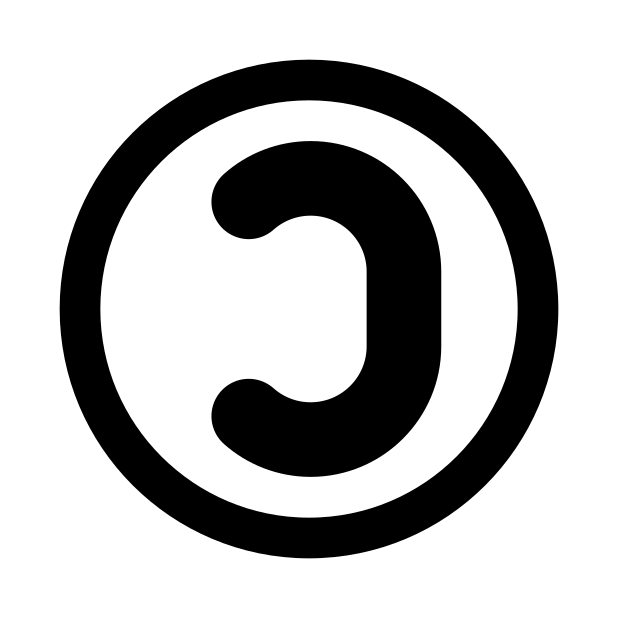
copyleft symbol